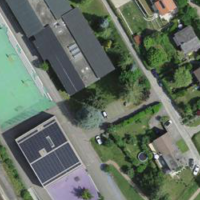
EUNIS habitat code: 54
Species observed at this site:
Vespula germanica
Episyrphus balteatus
Plantago lanceolata
Corylus avellana
Lotus corniculatus
Trifolium pratense
Salvia pratensis